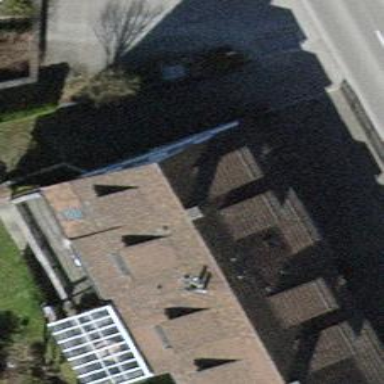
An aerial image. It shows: Gabled roof house.